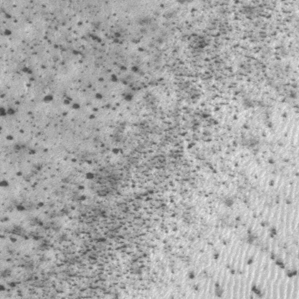
Label: frost